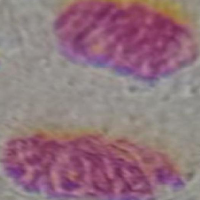
Label: telophase